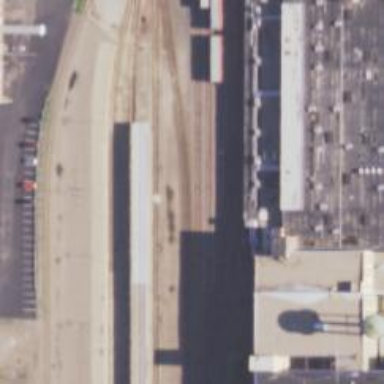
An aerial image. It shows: Railway stop.